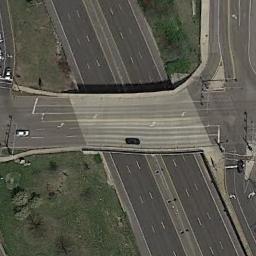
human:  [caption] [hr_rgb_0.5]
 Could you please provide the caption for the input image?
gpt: Several cars are on the overpass .

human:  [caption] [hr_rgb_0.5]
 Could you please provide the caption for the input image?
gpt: The cross-line overpass is over the road on the lawn .

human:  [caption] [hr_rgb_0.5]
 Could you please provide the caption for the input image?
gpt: An overpass is curved into the silhouette of a water drop .

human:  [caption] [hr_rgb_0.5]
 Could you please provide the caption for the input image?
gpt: The overpass is next to the grass with some cars .

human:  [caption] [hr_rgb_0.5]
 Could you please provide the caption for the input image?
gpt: There are some green lawns beside the overpass .